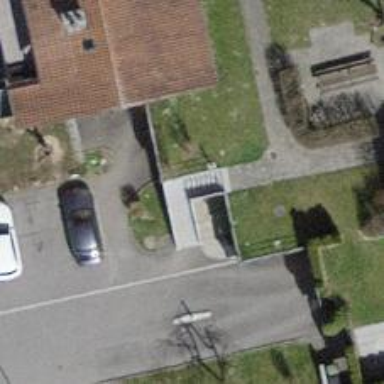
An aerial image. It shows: Set of steps on the road.